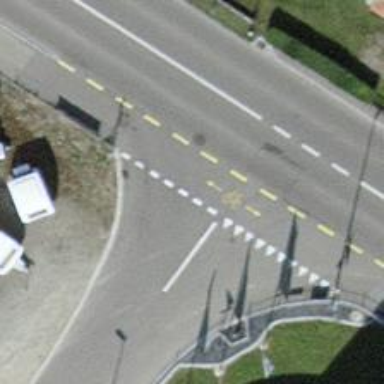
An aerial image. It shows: Road with "give way" sign.